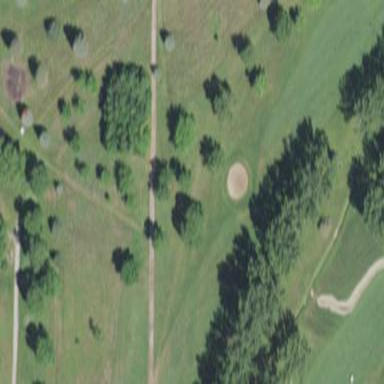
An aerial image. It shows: Scenic golf fairway.